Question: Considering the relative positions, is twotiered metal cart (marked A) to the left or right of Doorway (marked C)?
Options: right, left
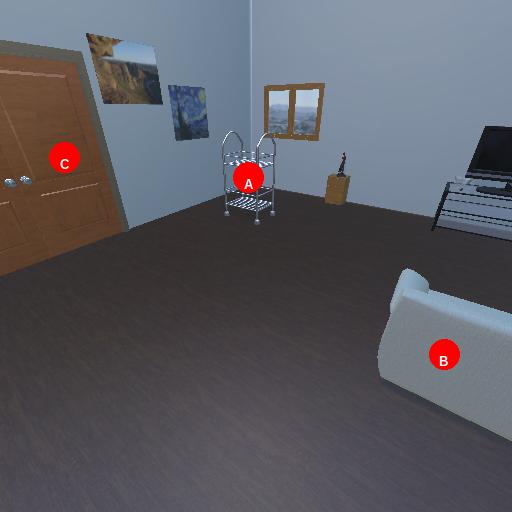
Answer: right